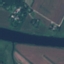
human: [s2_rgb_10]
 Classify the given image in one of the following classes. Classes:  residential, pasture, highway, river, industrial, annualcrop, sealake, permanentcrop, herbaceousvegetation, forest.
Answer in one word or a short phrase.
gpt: River